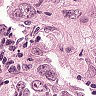
Metastatic tissue present: yes